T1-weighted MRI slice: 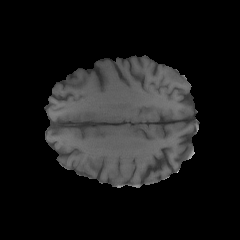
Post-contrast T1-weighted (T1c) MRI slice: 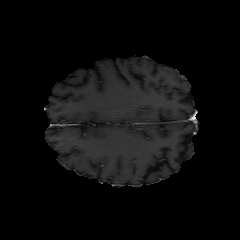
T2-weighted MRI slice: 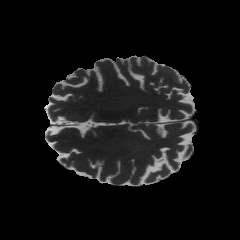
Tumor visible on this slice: no